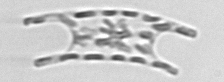
Label: Eucampia